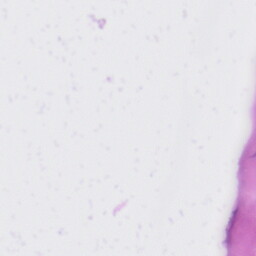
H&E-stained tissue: Liver